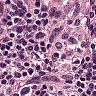
Metastatic tissue present: no